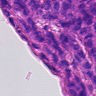
Metastatic tissue present: yes